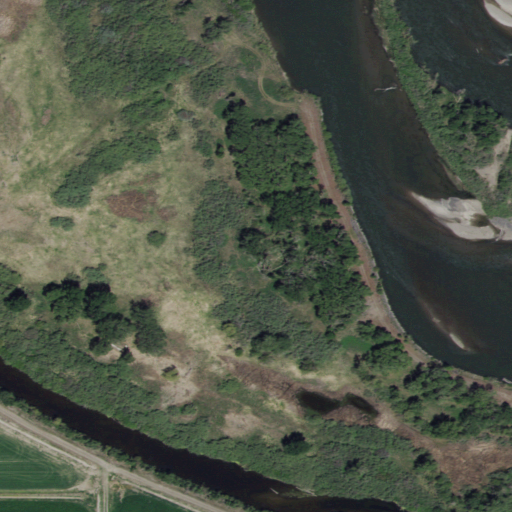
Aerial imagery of island in Idaho named Kellers Island containing woody wetlands, cultivated crops, open water, herbaceous wetlands, open development, and low intensity development